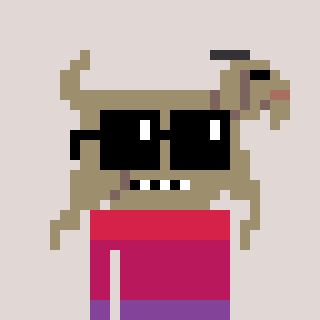
a pixel art character with square black sunglasses, a goat-shaped head and a redpinkish-colored body on a warm background